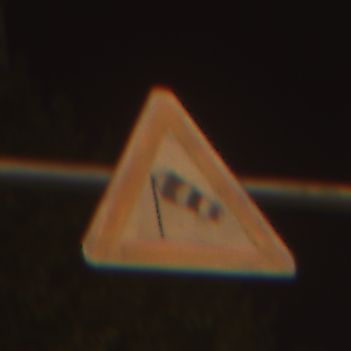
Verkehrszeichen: SeitenwindVonLinks
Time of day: Night
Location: Outdoor (Urban)
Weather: Clear
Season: NotSpecified
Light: Artificial